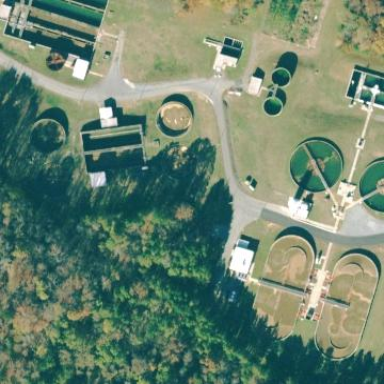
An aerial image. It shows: View of wastewater plant.